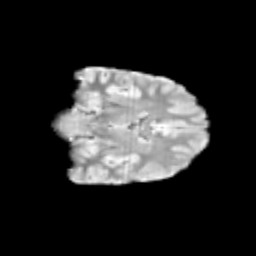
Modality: T2w
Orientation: coronal
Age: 10
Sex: male
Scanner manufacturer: siemens
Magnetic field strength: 3 T
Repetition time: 3.8 s
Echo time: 0.07 s